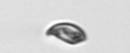
Label: Cryptophyta